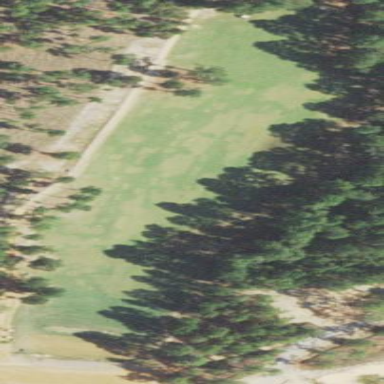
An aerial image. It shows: Golf fairway surrounded by grass.